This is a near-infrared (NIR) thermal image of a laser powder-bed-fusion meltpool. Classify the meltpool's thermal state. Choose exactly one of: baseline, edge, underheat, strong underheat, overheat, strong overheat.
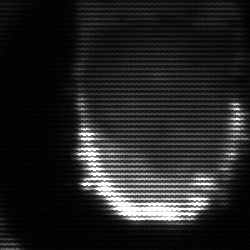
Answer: baseline